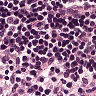
Metastatic tissue present: no